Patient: sex M, age 44
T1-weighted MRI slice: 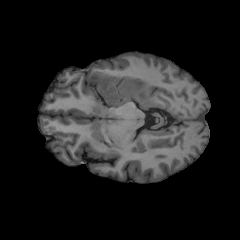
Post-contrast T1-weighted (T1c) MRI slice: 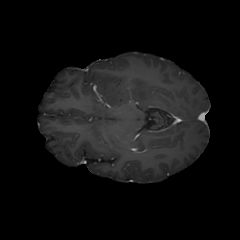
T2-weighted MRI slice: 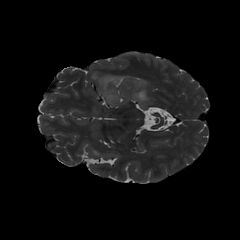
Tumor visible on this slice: yes
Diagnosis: Glioblastoma, IDH-wildtype
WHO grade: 4